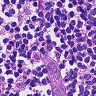
Metastatic tissue present: no